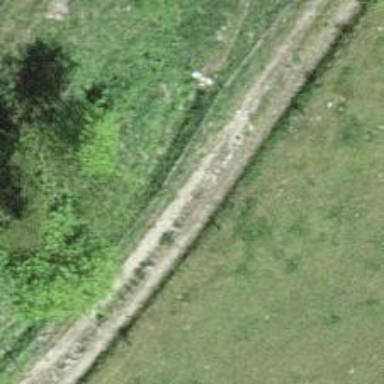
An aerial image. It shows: Track with grade2 tracktype.